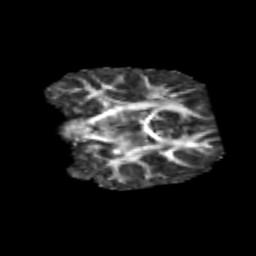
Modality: FA
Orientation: coronal
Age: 6
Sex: female
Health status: healthy